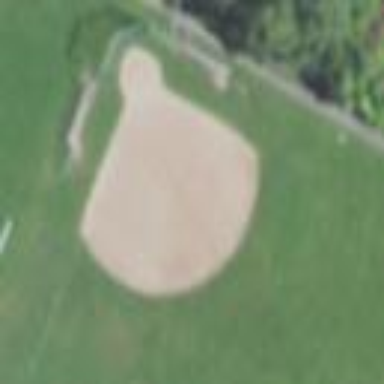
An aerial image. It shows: Baseball pitch for leisure land.